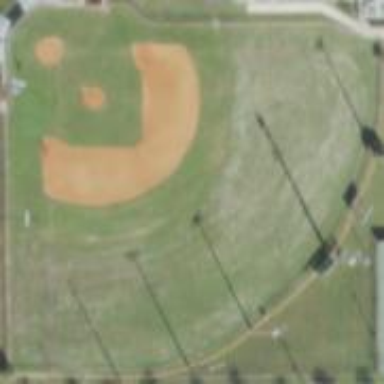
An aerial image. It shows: Baseball pitch for leisure land.